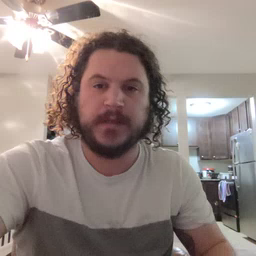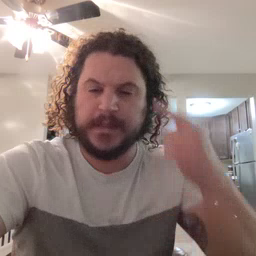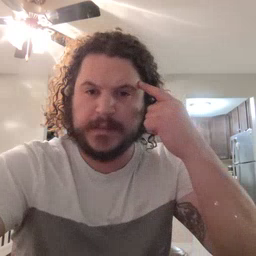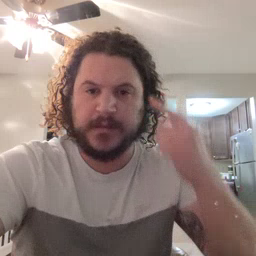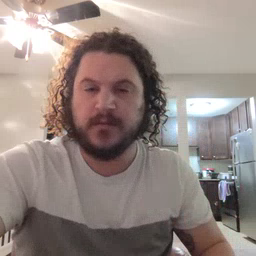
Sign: think